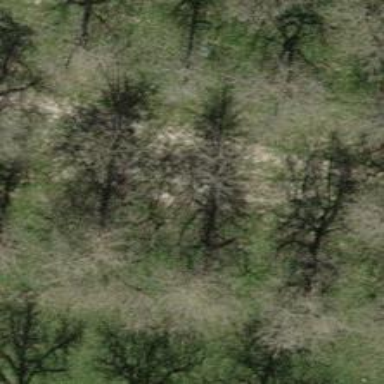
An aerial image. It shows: Single tag "natural: tree."